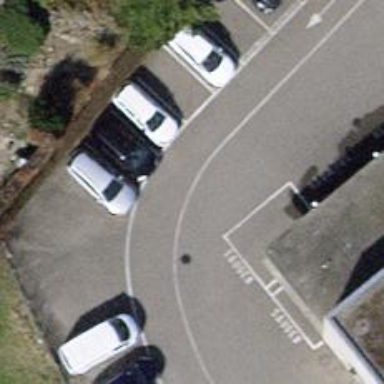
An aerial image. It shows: Driveway.